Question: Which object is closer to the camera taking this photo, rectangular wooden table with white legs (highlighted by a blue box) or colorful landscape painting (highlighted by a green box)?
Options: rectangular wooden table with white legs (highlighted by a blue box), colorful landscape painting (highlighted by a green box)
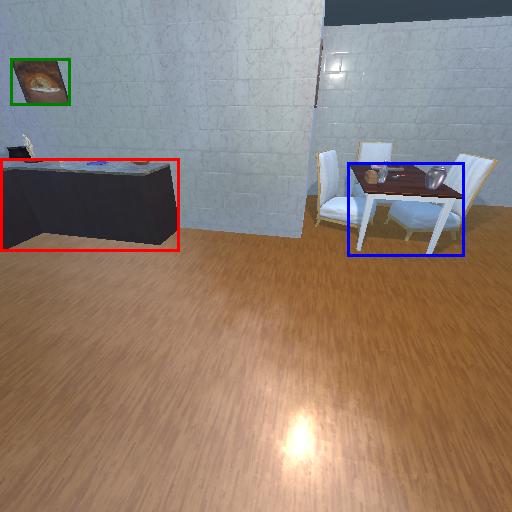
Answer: rectangular wooden table with white legs (highlighted by a blue box)